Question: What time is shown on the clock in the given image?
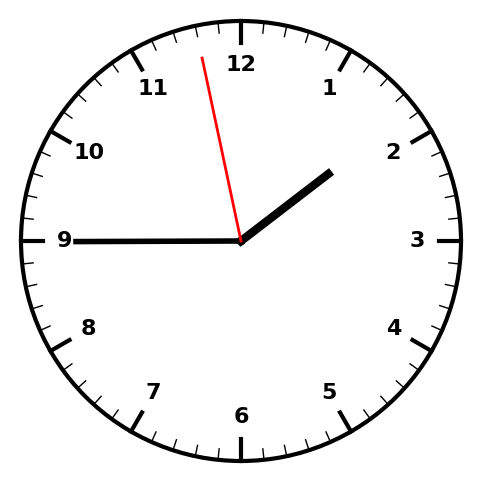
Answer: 01:44:58